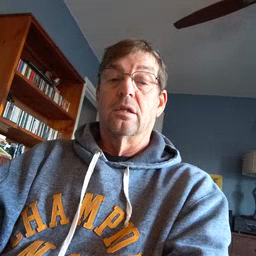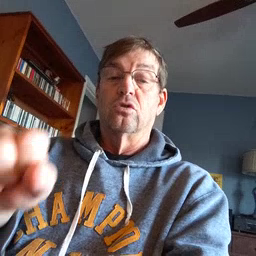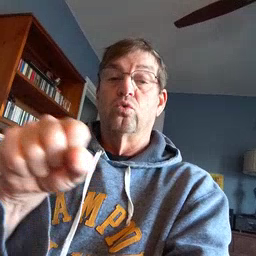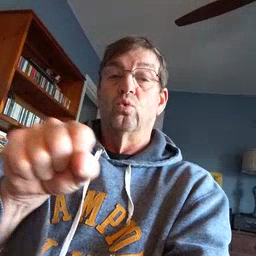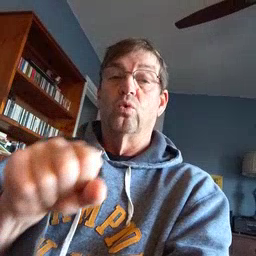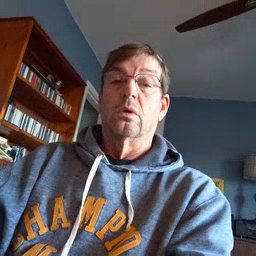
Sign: shoe